Question: I want to show an ASP.NET MVC PartialView in a bootstrap 3 modal.
I use this solution:
<URL>
but only modal overlay was shown like below.
Please help

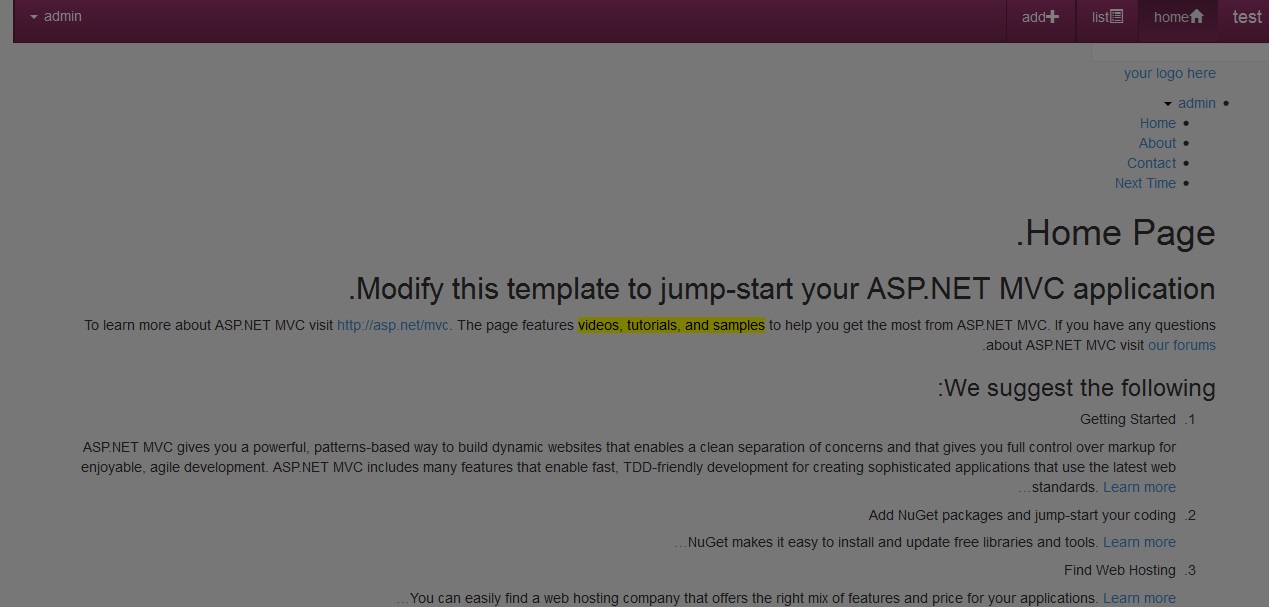
Answer: It's a bootstrap 2 modal dialog which should be upgraded to version 3 this way:
- 'hide'- 'modal-header''modal-body''modal-footer''div''modal-content'- 'modal-content''modal-dialog'